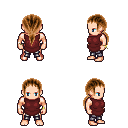
a pixel art fantasy rpg character, male body template, human, light skin, maroon tunic, metal pants, brown ponytail hairstyle, bracelets, four views (front, back, left, right), 2x2 character sprite sheet, small pixel art, hard edges, no anti-aliasing